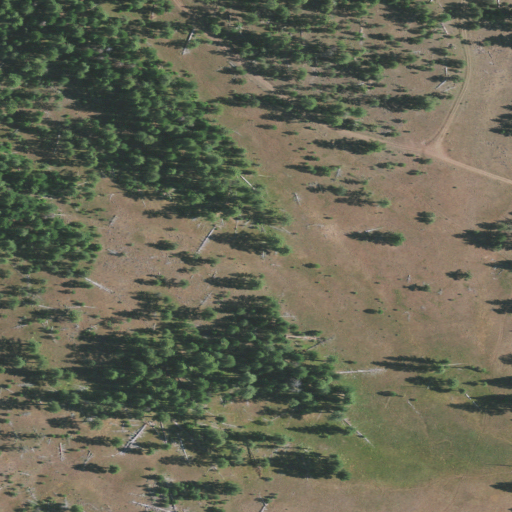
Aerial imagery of plain(s) in Oregon named Whisky Flat containing grassland, evergreen forest, and shrub